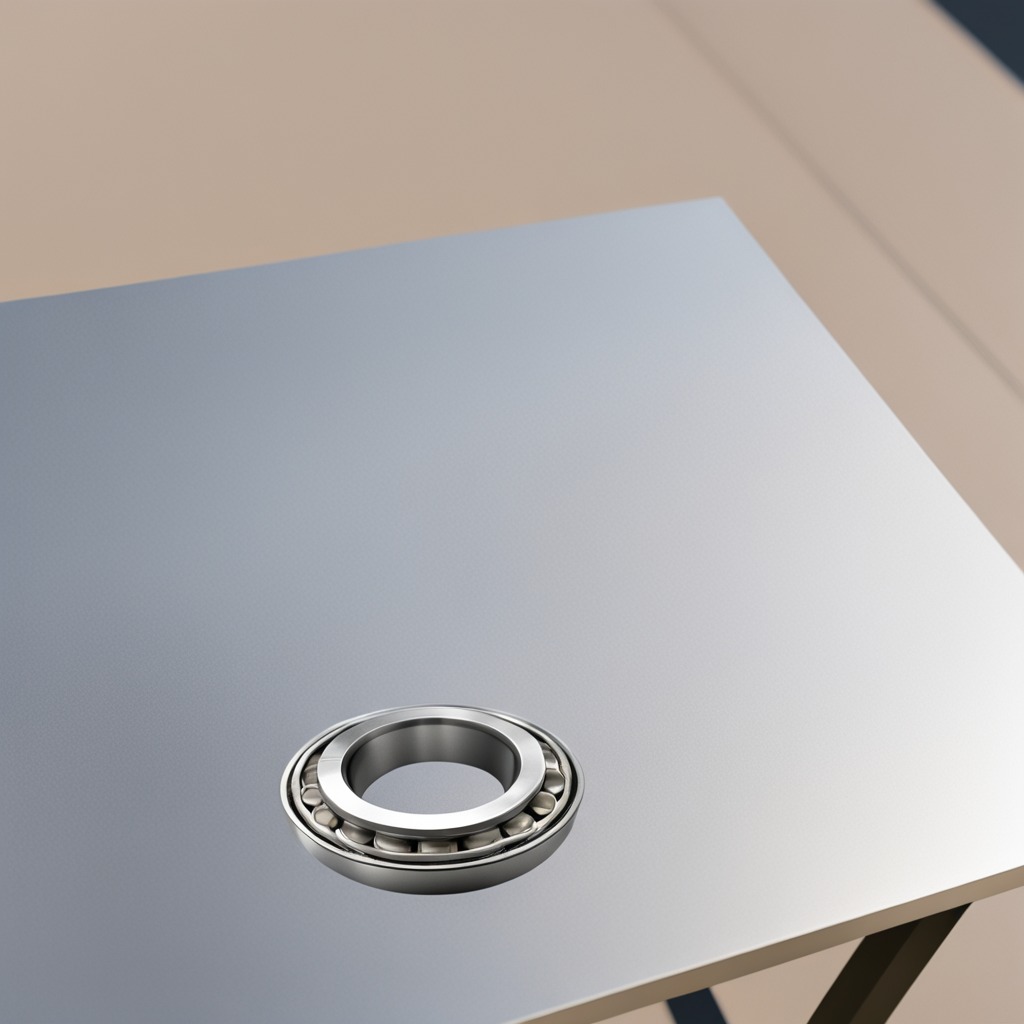
A metal ball bearing is lying on the table.